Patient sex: M
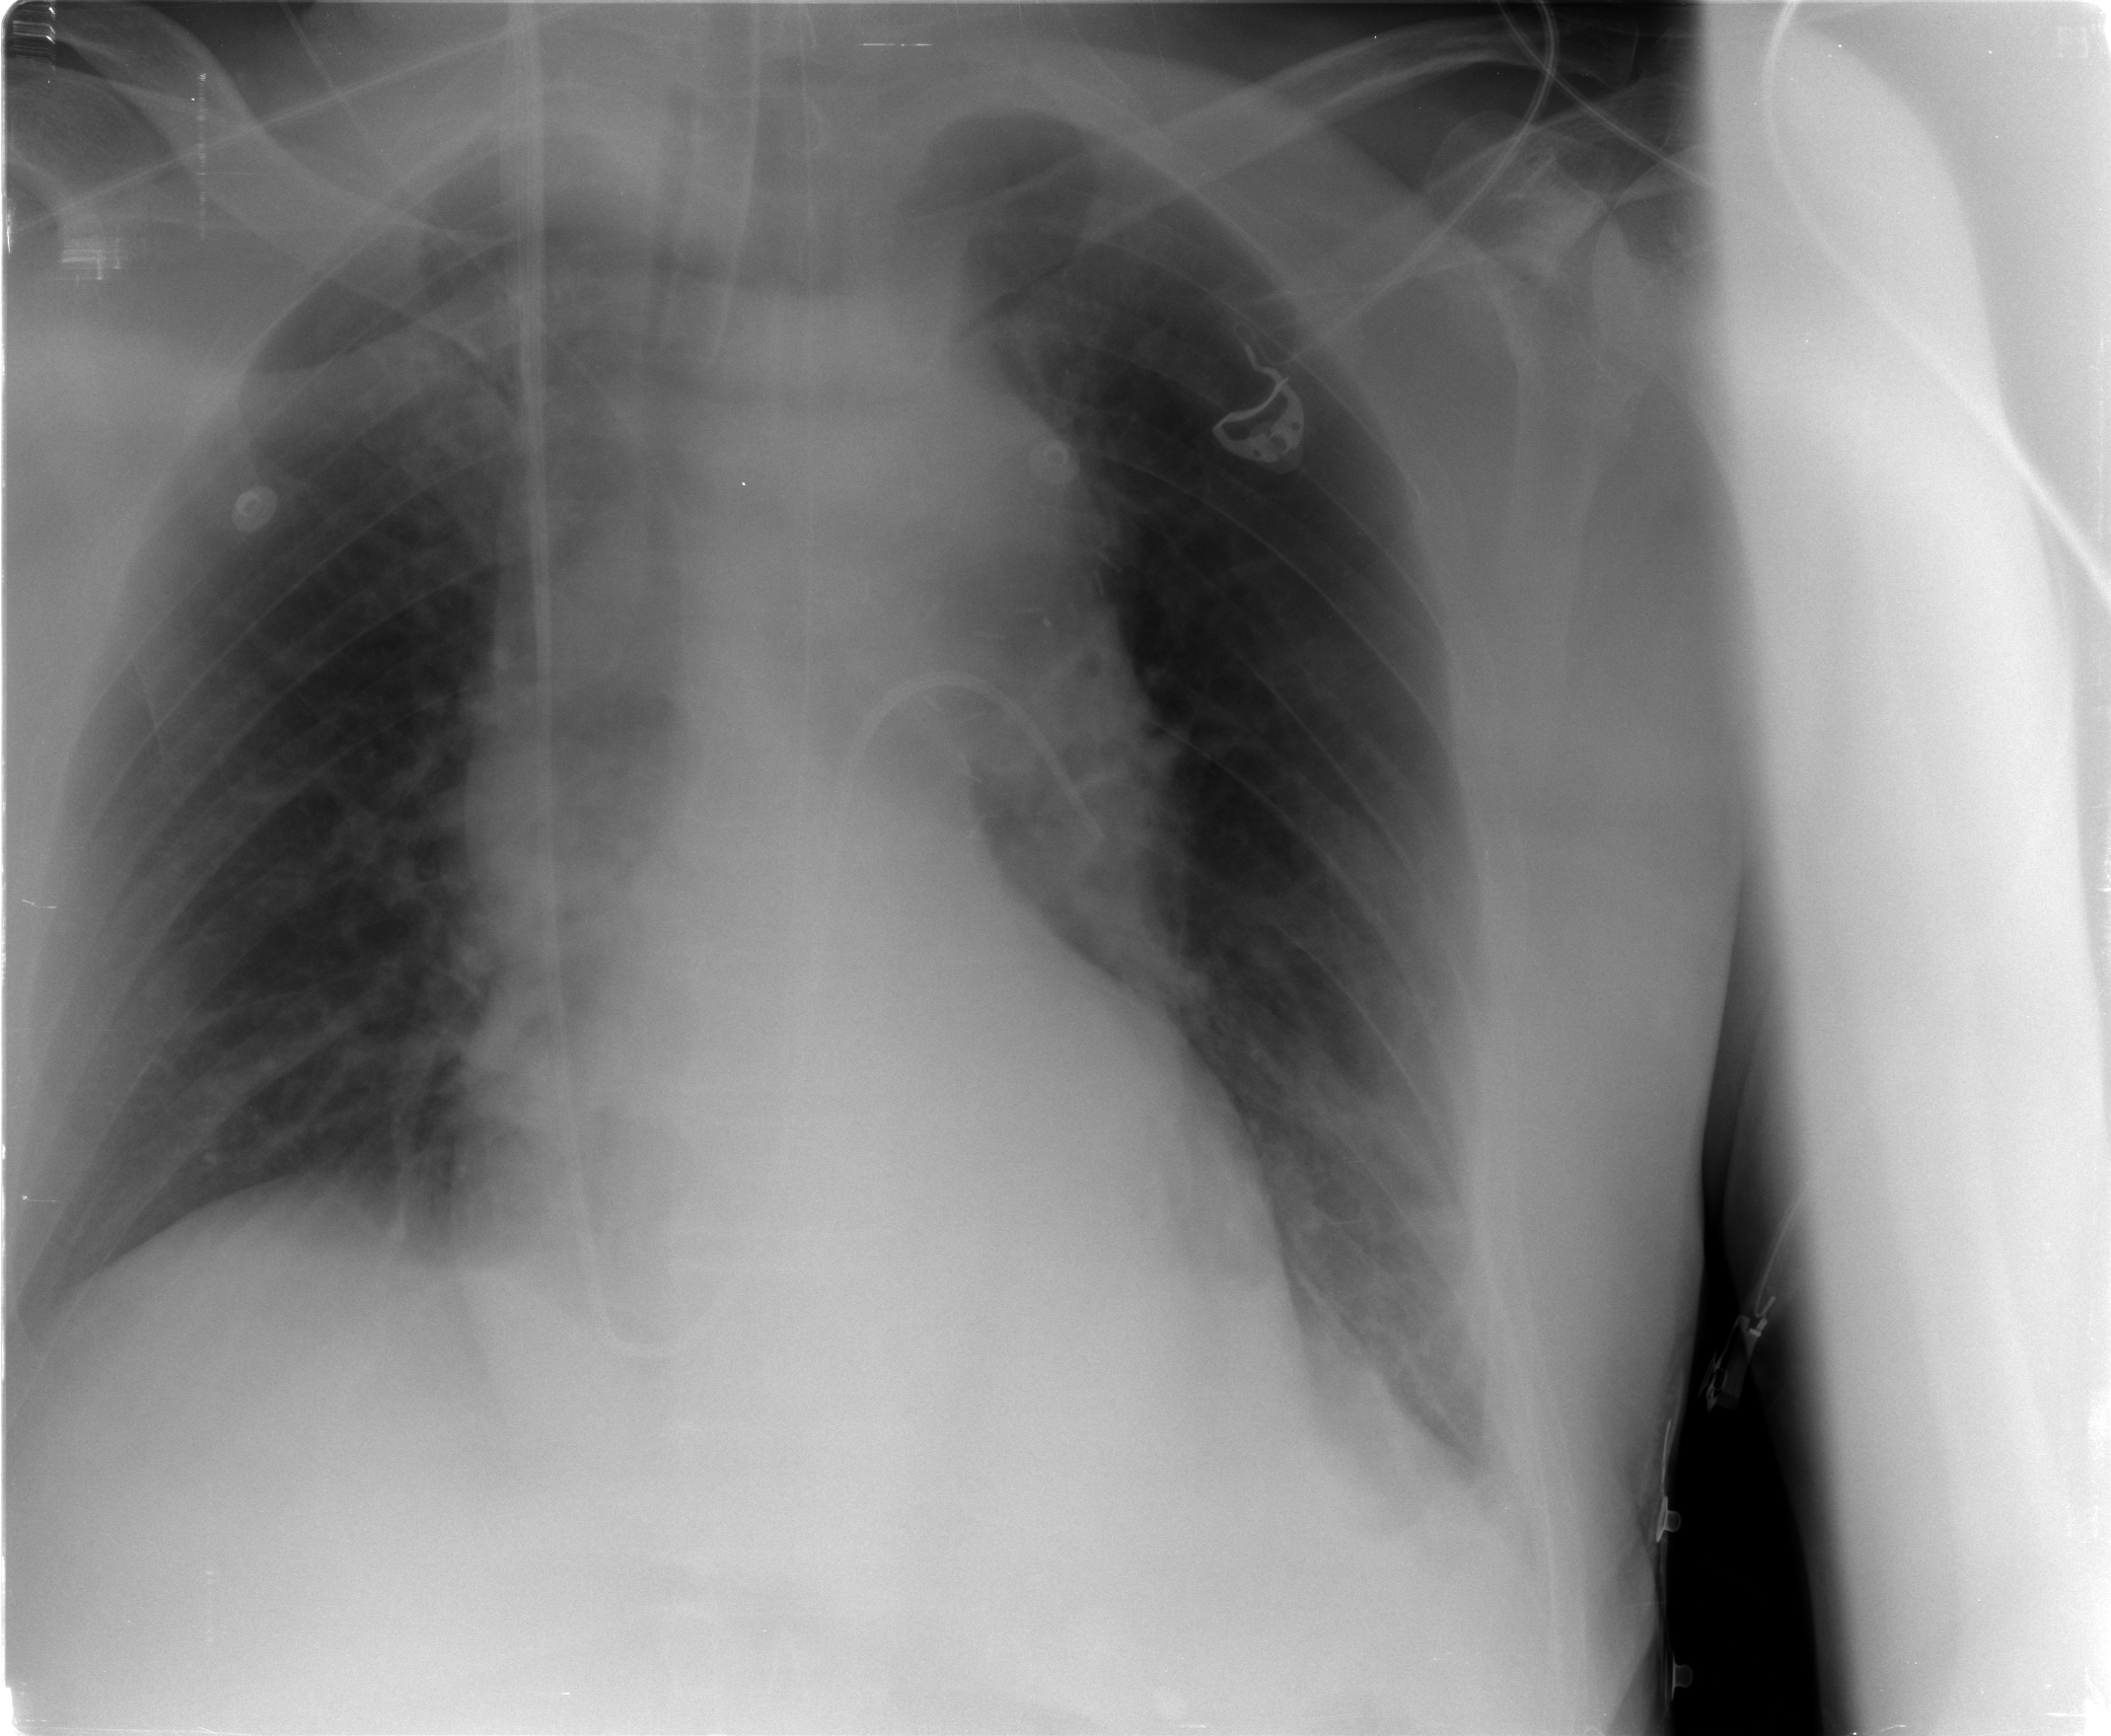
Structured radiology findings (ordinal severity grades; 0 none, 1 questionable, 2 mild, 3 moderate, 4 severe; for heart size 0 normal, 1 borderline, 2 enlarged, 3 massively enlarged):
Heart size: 0
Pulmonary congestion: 1
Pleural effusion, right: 0
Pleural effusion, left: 0
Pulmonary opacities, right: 0
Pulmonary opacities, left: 0
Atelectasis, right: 2
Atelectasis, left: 2